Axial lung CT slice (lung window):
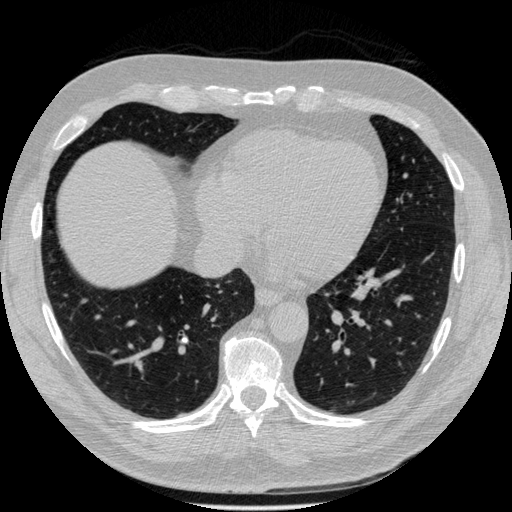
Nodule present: yes
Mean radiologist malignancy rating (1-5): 1.25